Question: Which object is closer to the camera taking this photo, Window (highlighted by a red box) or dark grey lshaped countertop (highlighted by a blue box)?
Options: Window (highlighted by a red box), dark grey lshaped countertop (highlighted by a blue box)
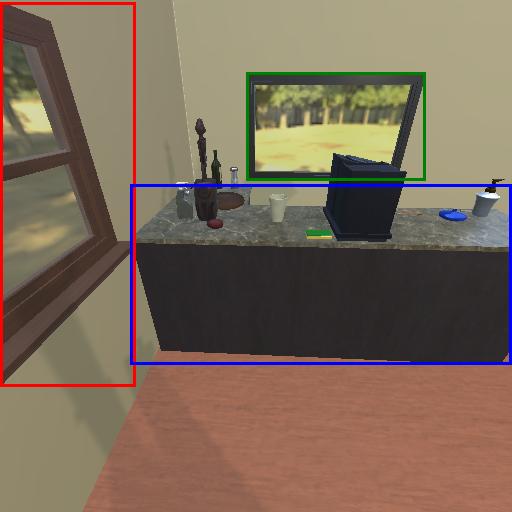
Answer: Window (highlighted by a red box)